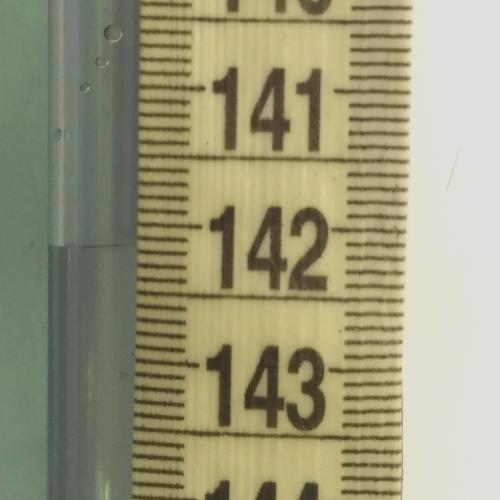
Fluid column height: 142.2 cm